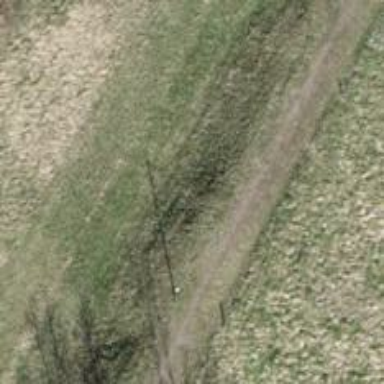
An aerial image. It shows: Grassy track road with grade 4 track type.